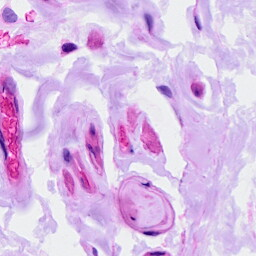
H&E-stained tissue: Ovarian